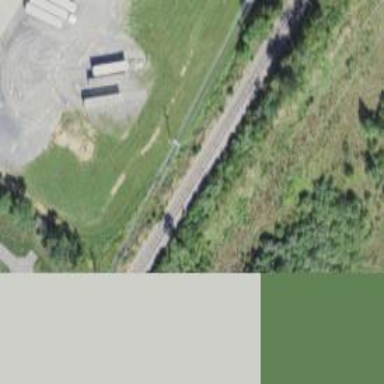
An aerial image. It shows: Railway track.